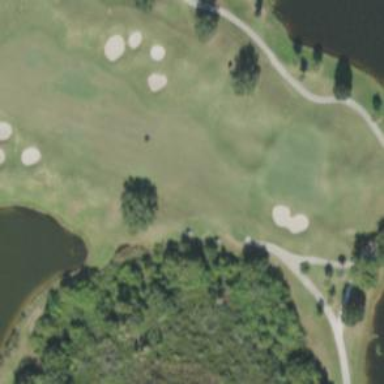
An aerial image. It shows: Golf hole.